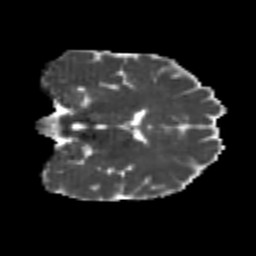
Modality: MD
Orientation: coronal
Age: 23
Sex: male
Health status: healthy
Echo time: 0.074 s